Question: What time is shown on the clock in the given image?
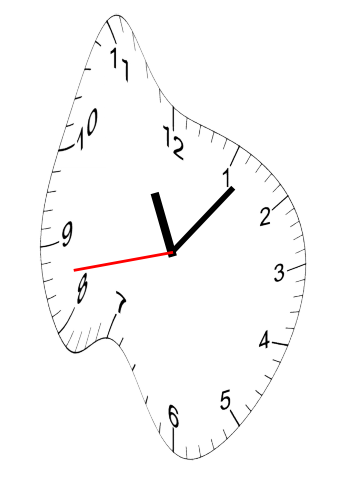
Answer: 11:06:43